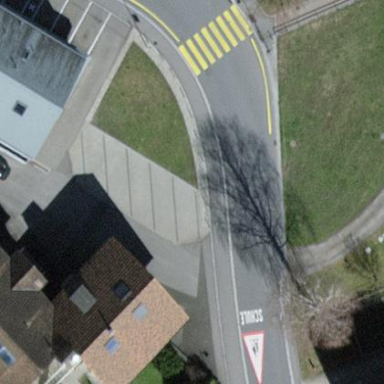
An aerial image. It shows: Parking area with surface.